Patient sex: F
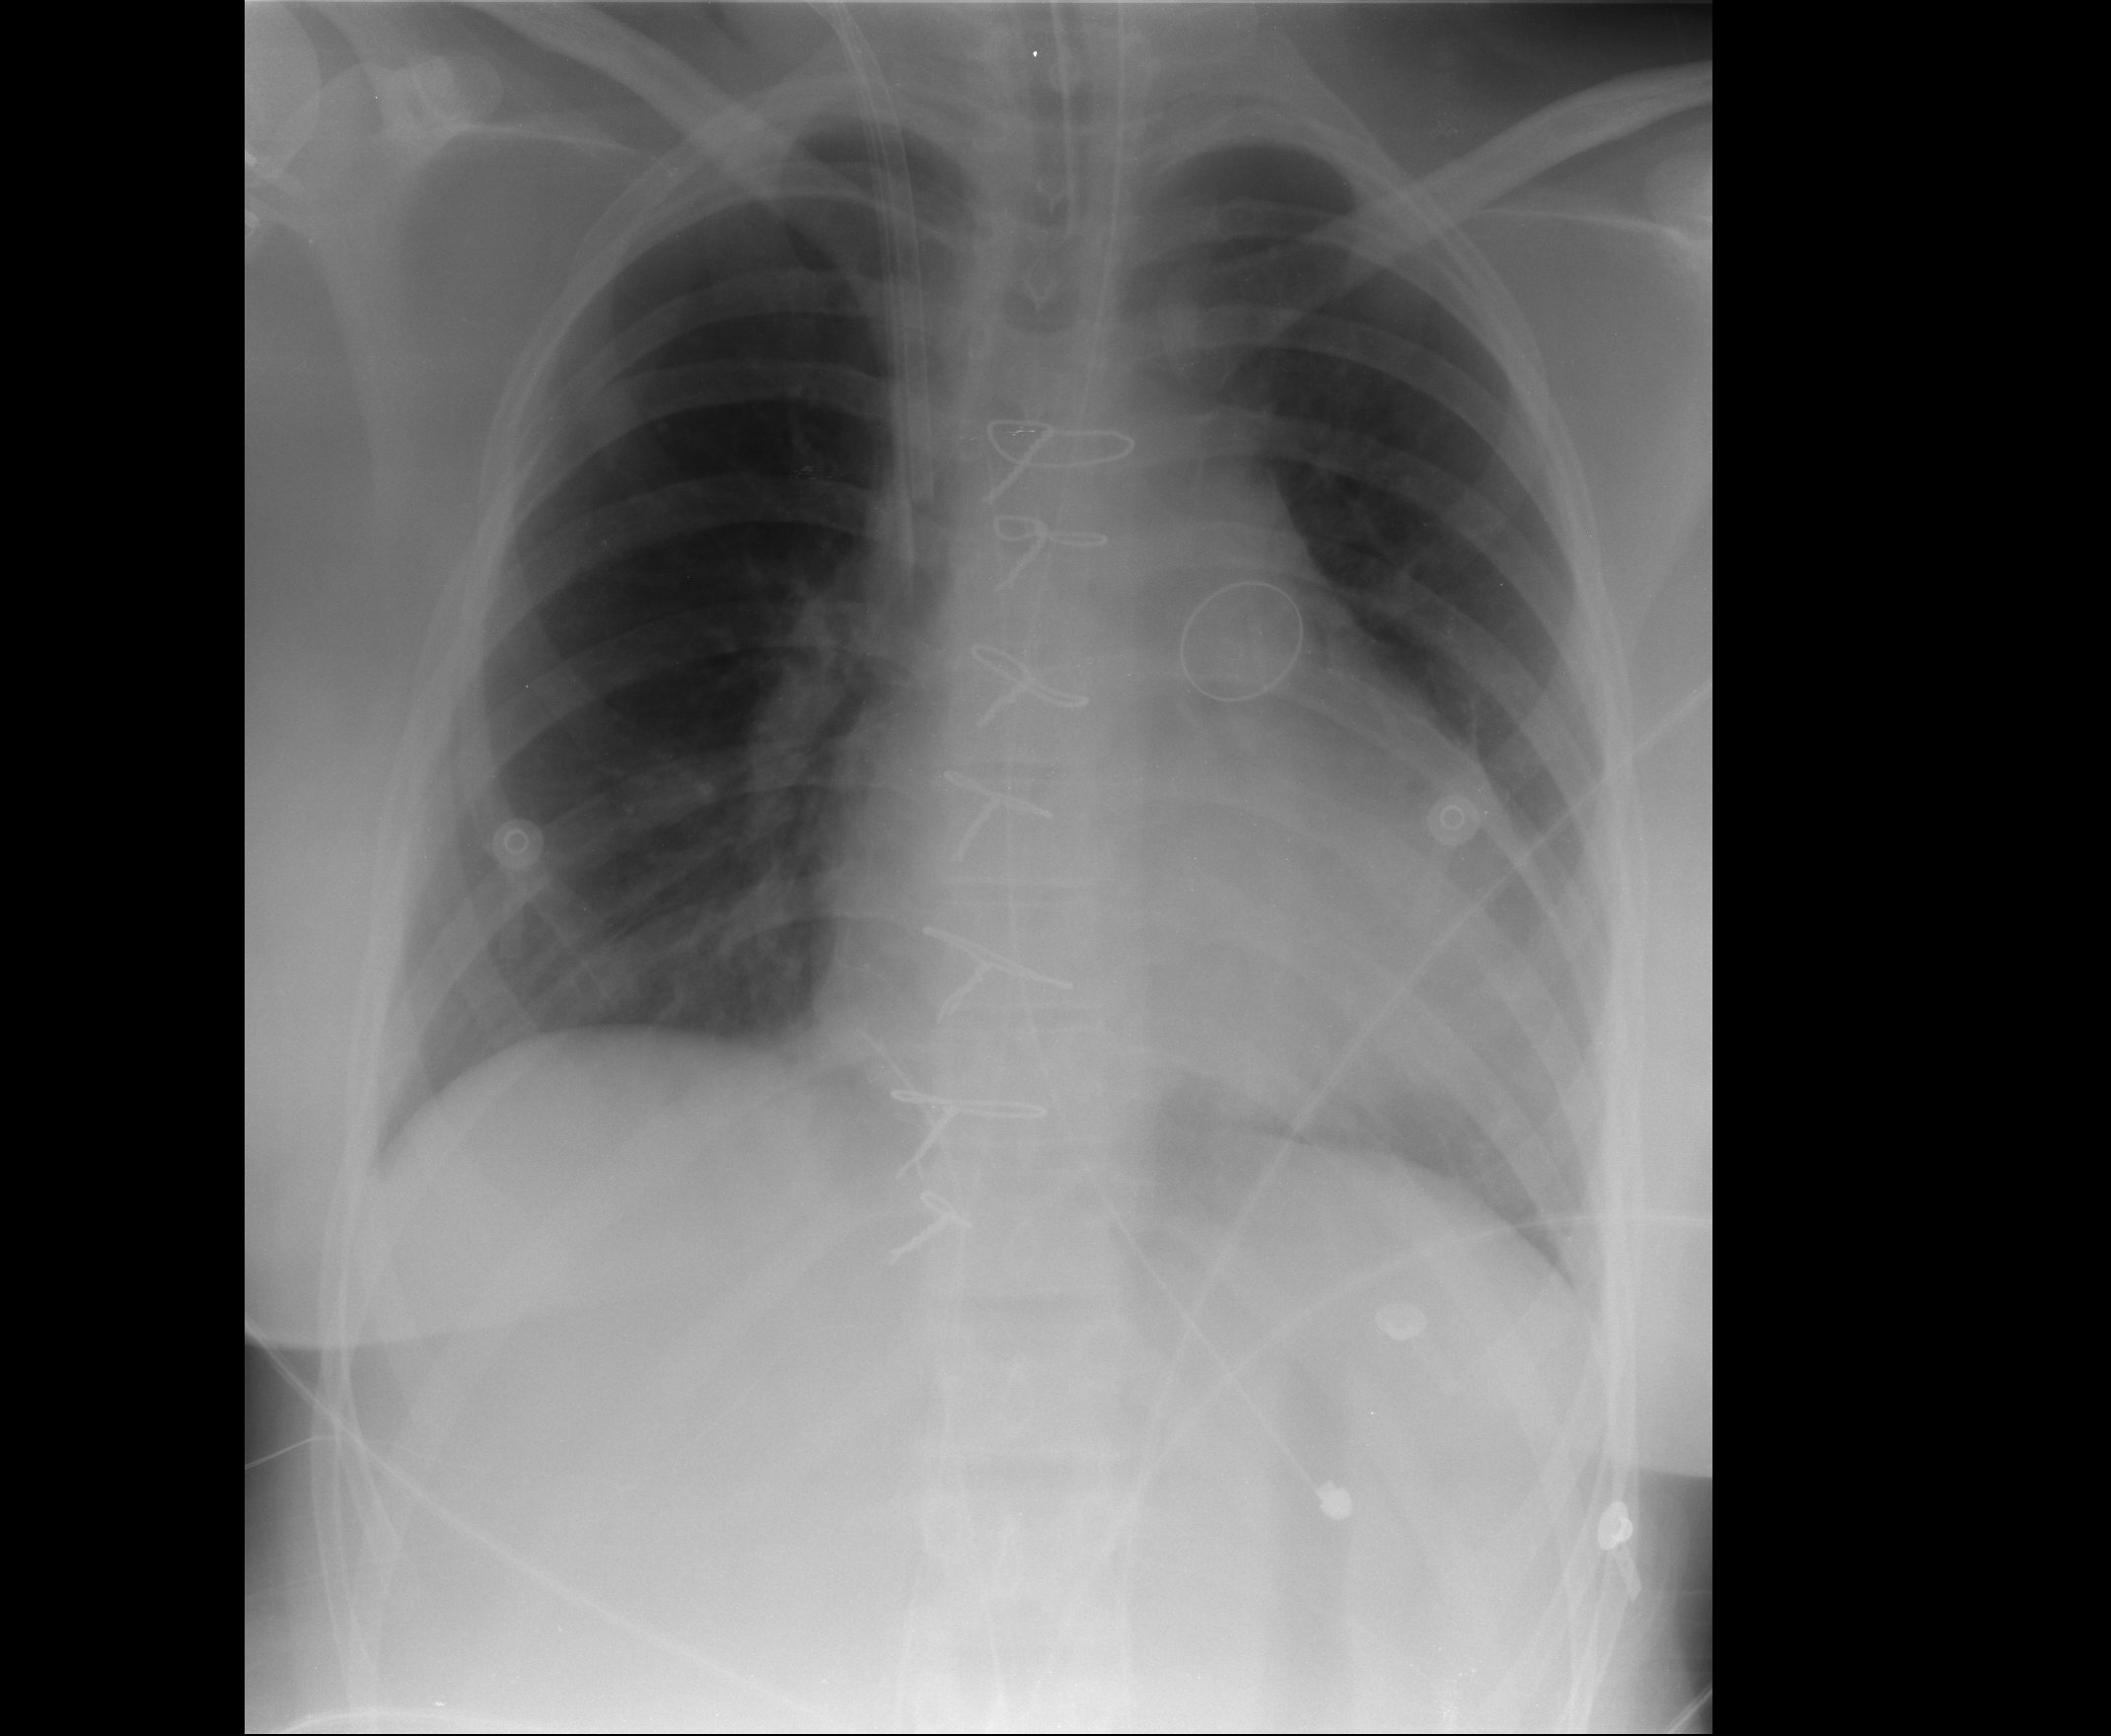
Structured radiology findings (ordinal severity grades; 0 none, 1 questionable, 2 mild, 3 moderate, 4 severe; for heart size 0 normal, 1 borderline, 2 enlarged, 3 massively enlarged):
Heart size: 2
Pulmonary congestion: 0
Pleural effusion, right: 0
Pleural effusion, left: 1
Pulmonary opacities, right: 0
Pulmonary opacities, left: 0
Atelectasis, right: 0
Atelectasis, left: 1